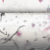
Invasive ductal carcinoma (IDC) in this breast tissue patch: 0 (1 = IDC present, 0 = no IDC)